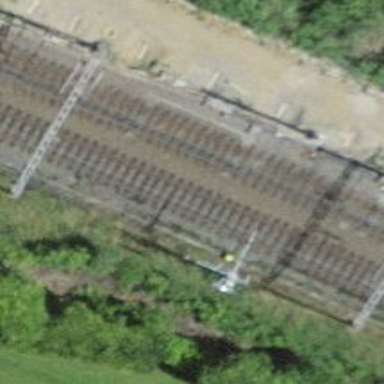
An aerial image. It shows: Railway switch.